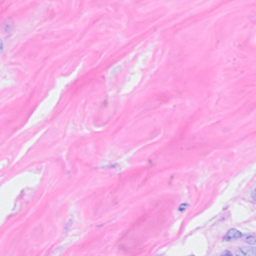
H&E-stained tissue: Breast